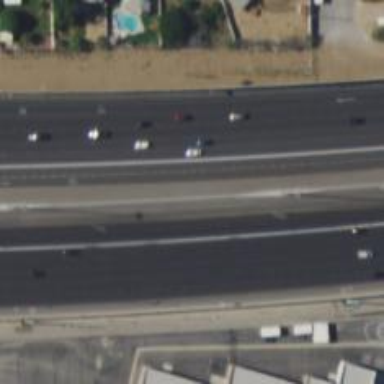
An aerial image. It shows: Asphalt motorway link.